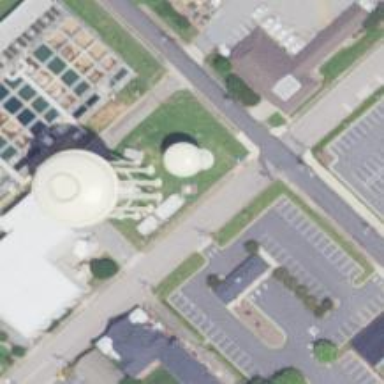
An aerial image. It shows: Water tower that is man-made.